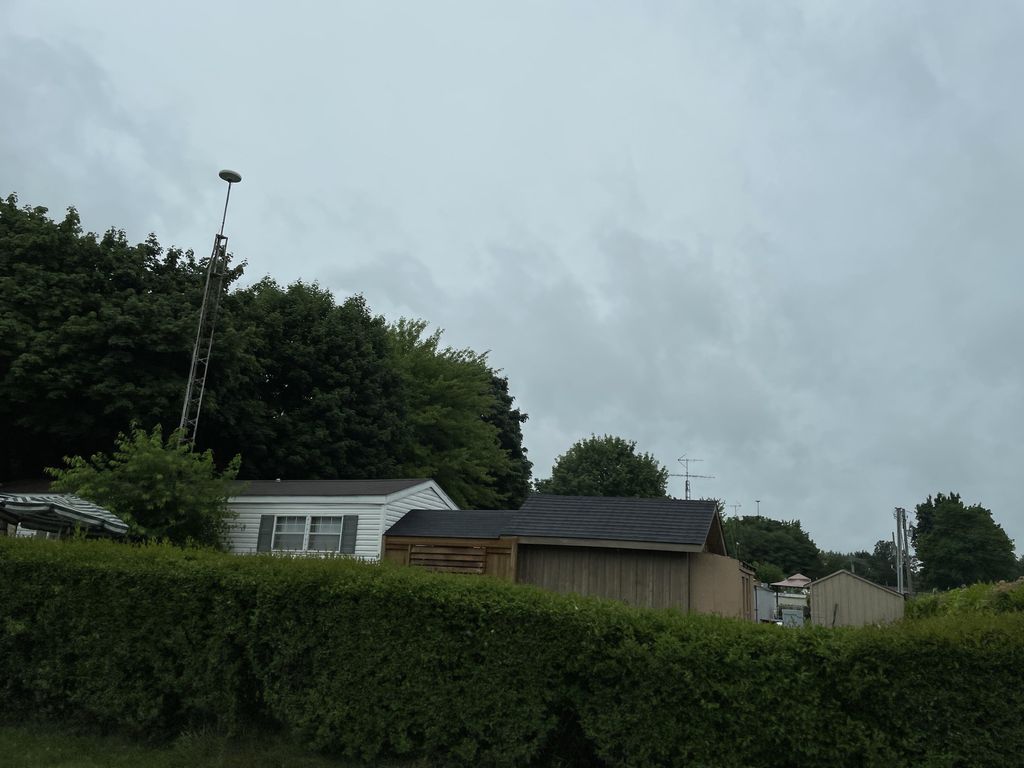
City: kitchener-waterloo